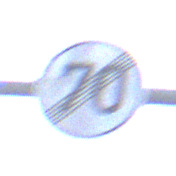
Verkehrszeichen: EndeGeschwindigkeit70
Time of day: SunriseSunset
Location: Outdoor (Urban)
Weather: Clear
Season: NotSpecified
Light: Natural